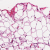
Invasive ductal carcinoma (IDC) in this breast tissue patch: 0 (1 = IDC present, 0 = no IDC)